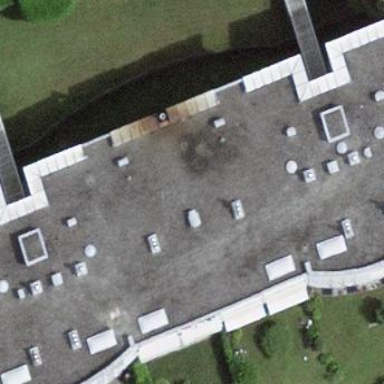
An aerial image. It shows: Building with flat roof.